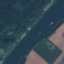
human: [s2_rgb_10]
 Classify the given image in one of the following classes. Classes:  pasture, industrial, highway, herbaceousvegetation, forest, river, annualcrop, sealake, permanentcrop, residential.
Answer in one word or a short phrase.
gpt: River